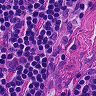
Metastatic tissue present: no